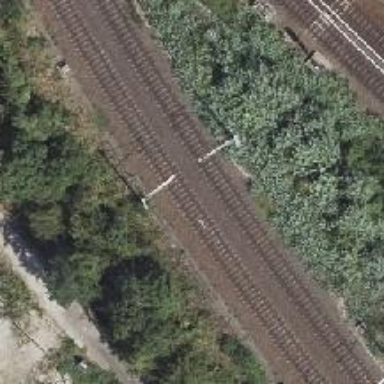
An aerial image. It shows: Railway track with contact lines for electrification.